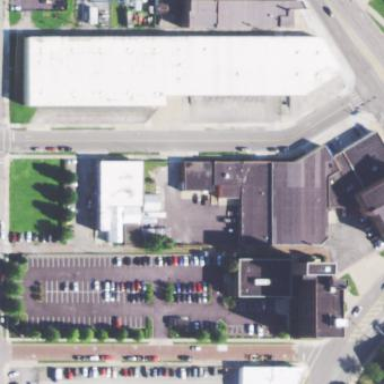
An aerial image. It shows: Commercial building painted in orange.